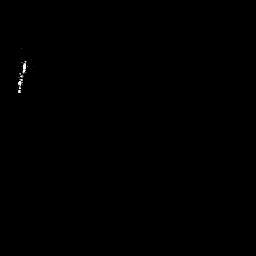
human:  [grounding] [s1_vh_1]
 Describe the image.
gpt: In the satellite image, there is  <ref>1 medium ship </ref> <box>[[5, 21, 11, 37, 0]]</box> located at top left.